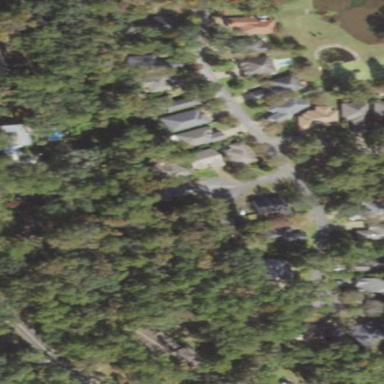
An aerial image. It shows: Single-family residential area.